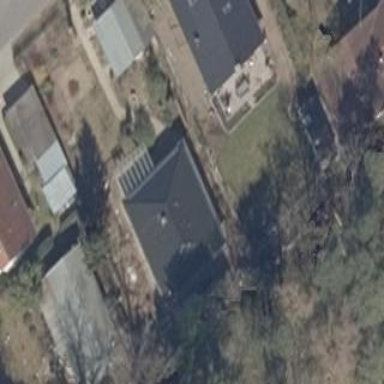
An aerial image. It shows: Hipped roof house.